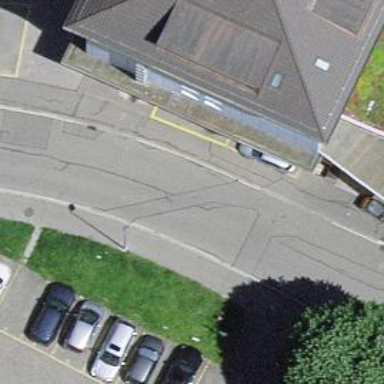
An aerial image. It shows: Living street.